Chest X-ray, AP view. Patient: 19 years old, sex F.
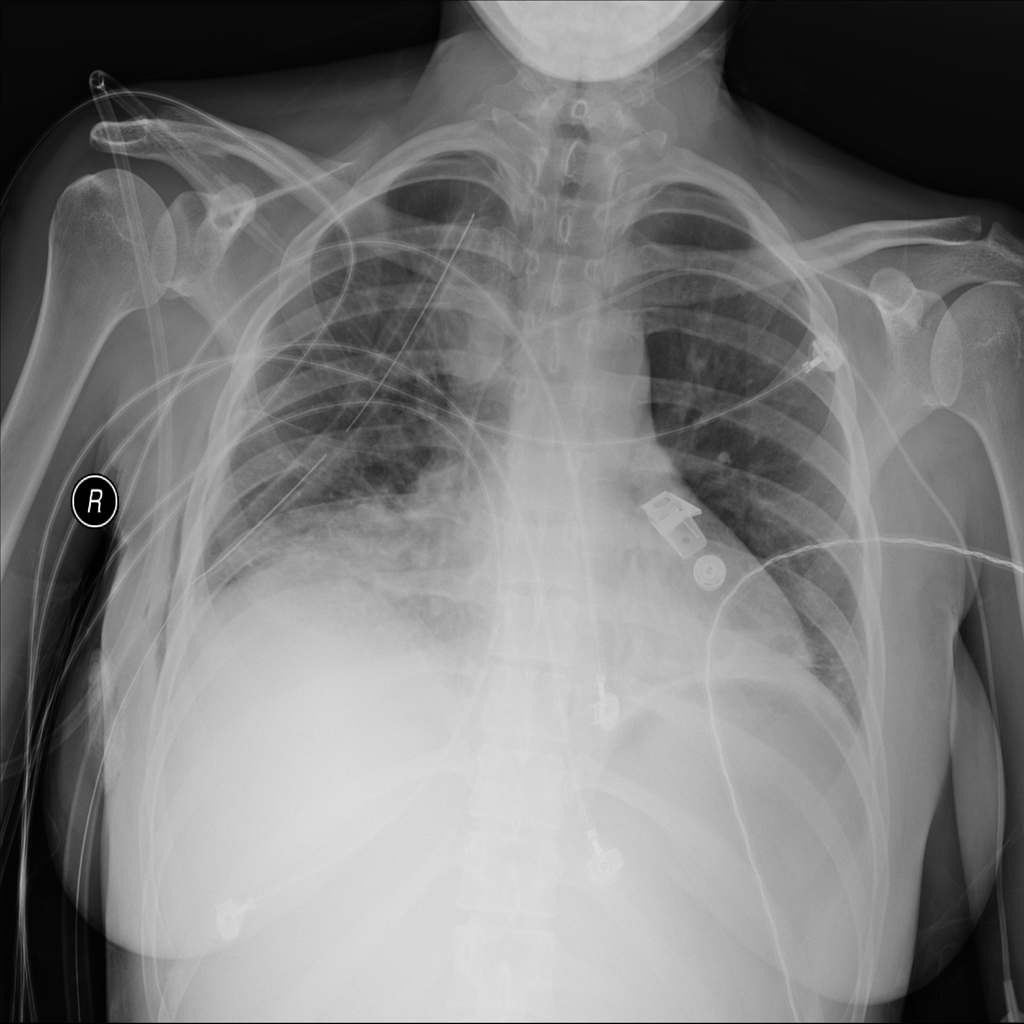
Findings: Atelectasis, Infiltration